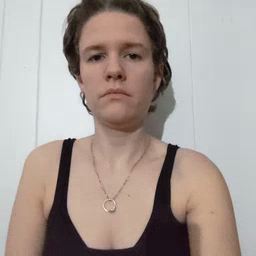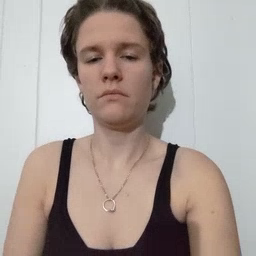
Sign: red